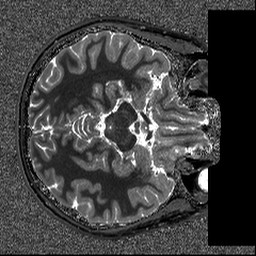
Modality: T1map
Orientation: axial
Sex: male